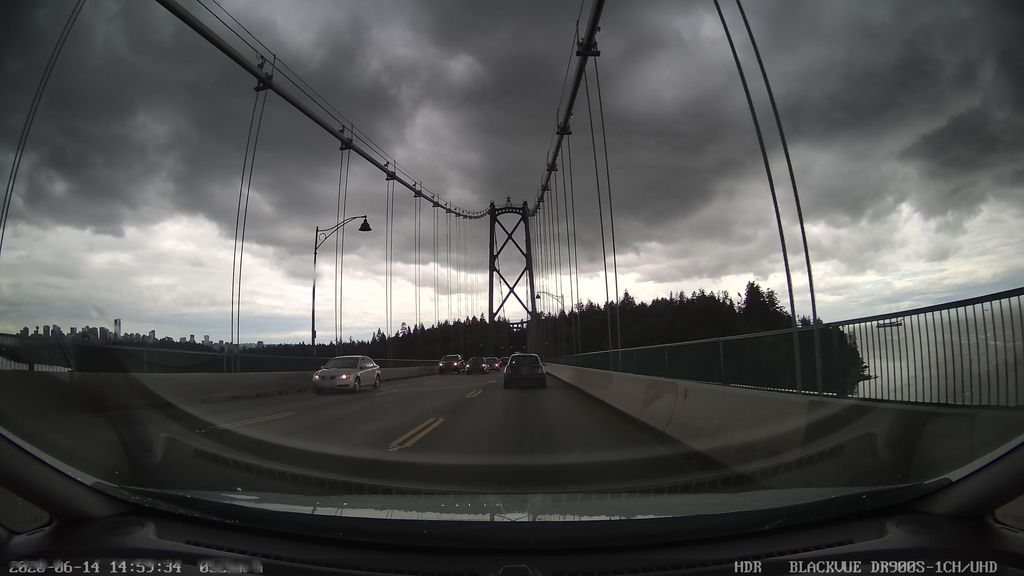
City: vancouver